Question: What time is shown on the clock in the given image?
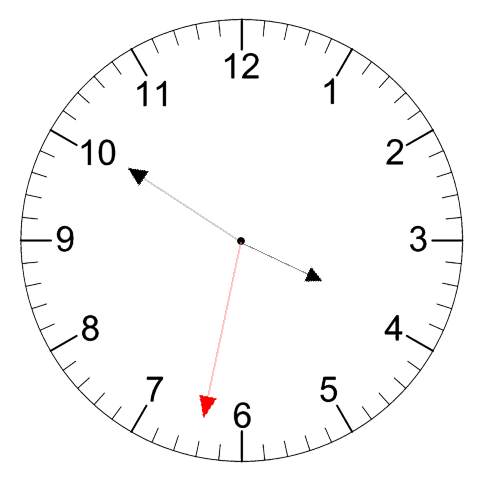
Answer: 03:50:32